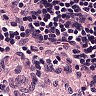
Metastatic tissue present: no